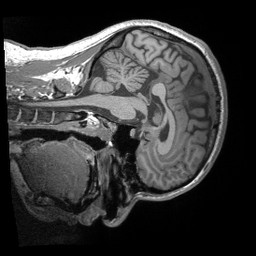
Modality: T1w
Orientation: sagittal
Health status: healthy